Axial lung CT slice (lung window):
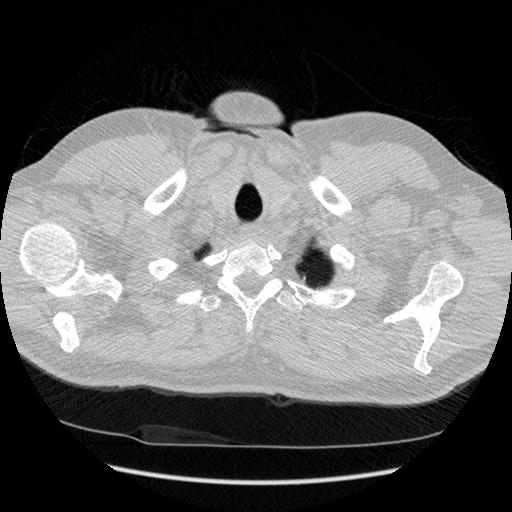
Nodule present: no